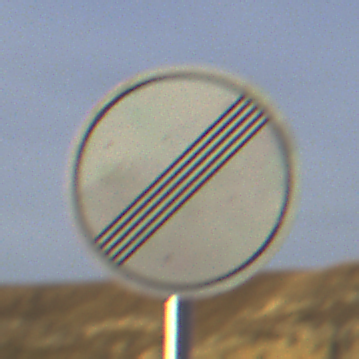
Verkehrszeichen: EndeSaemtlicherBegrenzungen
Umgebung: Outdoor, Nature
Tageszeit: SunriseSunset
Wetter: PartlyCloudy
Licht: Natural
Jahreszeit: NotSpecified
Kontrast: HighContrast